Interaction volume radius: 5 \u00c5
Interaction volume height: 10 \u00c5
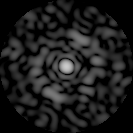
Disorder parameter: 0.8398